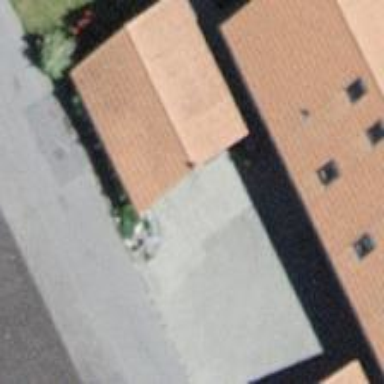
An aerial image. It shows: View of roof of building.